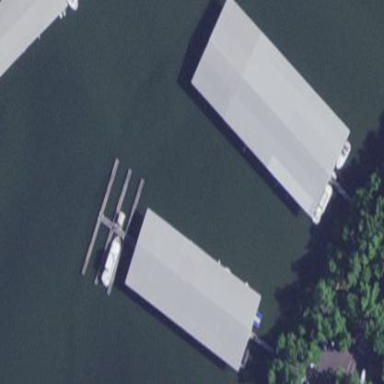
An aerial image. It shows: Boathouse.